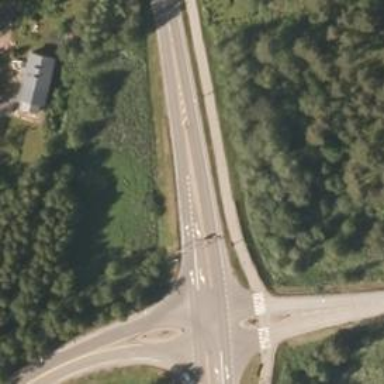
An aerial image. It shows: Asphalt cycleway with uncontrolled crossing.